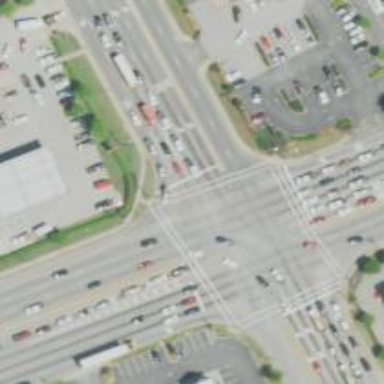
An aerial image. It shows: Uncontrolled road crossing with marked lines.